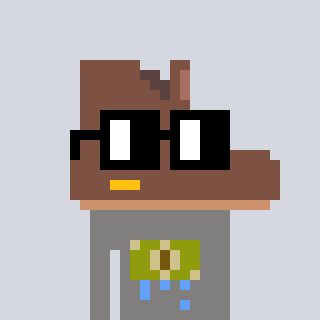
a pixel art character with square black glasses, a boot-shaped head and a bluegrey-colored body on a cool background